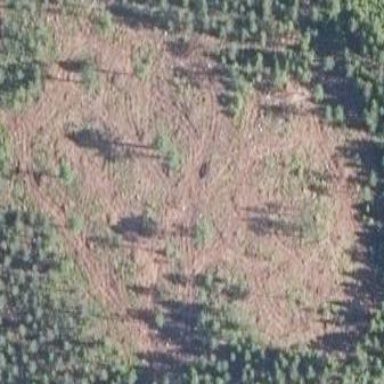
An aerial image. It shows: Clearcut man-made area surrounded by scrub vegetation.